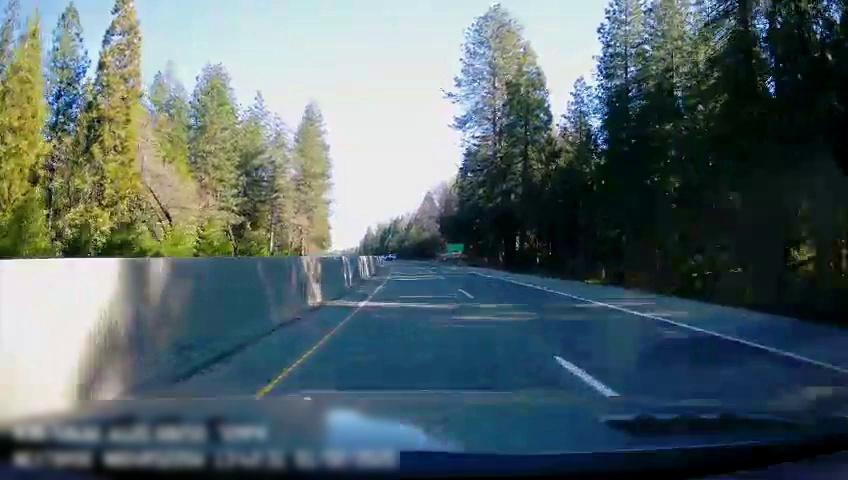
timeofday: Day
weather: Sunny
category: Drivable Space
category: Lanes | Alternate Lane
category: Lanes | Current Lane
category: Lanes | Alternate Lane
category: Traffic | Signs